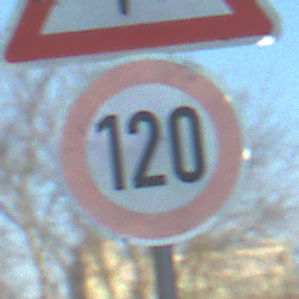
Verkehrszeichen: Geschwindigkeit120
Zusatzzeichen oben: FlugbetriebRechts
Umgebung: Outdoor, Nature
Tageszeit: MorningAfternoon
Wetter: Clear
Licht: Natural
Jahreszeit: NotSpecified
Kontrast: HighContrast